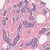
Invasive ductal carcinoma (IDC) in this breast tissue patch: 1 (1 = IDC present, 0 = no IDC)